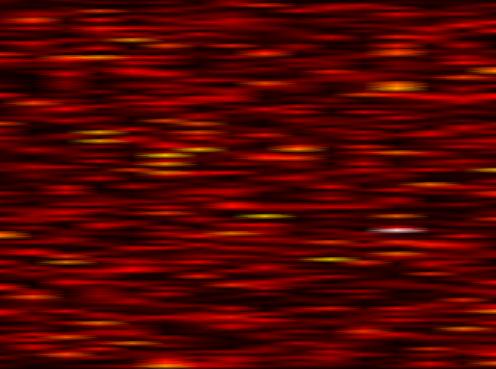
Label: FBMC